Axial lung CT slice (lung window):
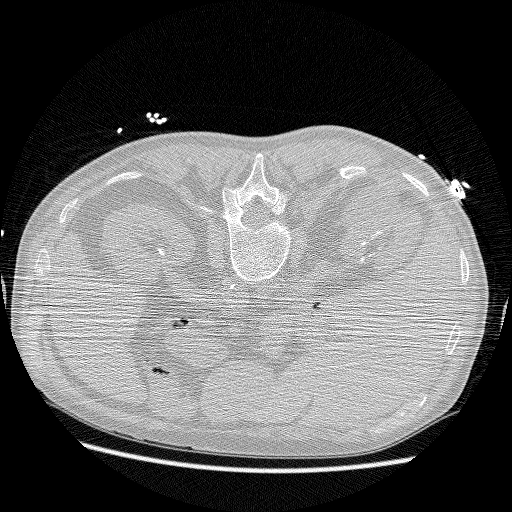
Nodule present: no